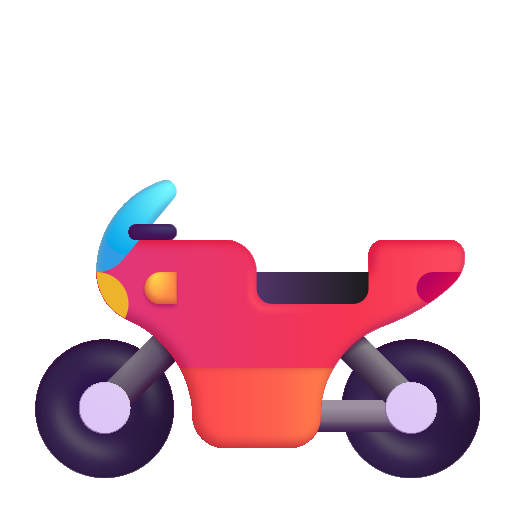
motorcycle color